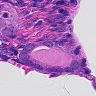
Metastatic tissue present: yes